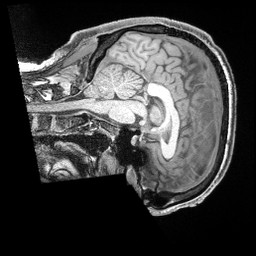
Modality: T1w
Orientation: sagittal
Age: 33
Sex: male
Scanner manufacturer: siemens
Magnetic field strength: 3 T
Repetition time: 2 s
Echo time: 0.00211 s